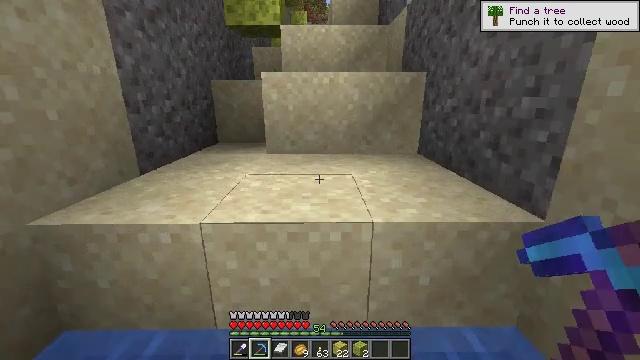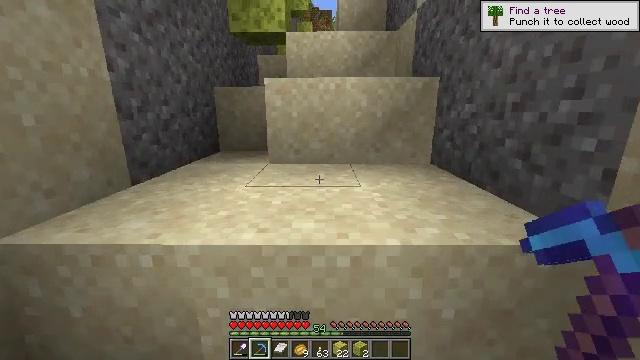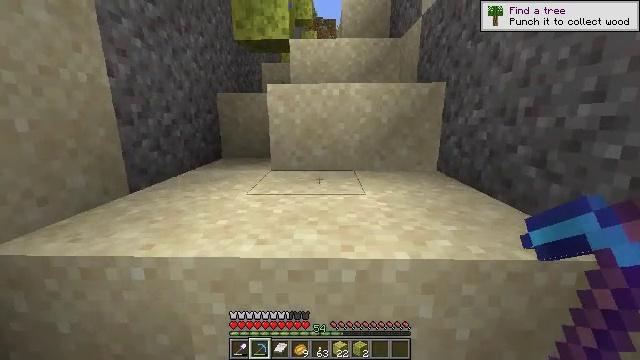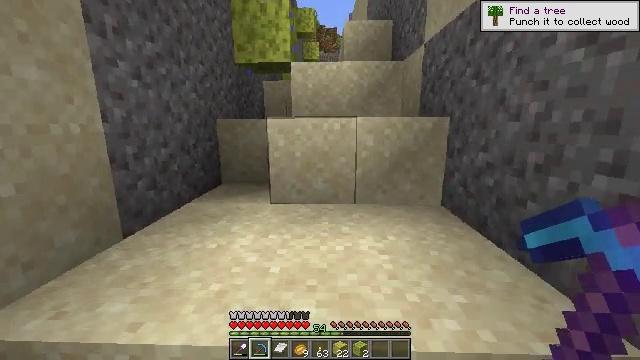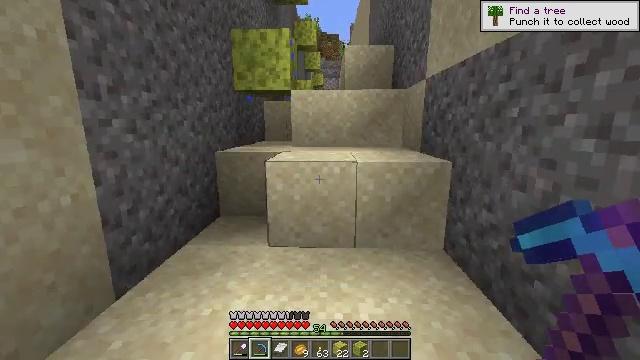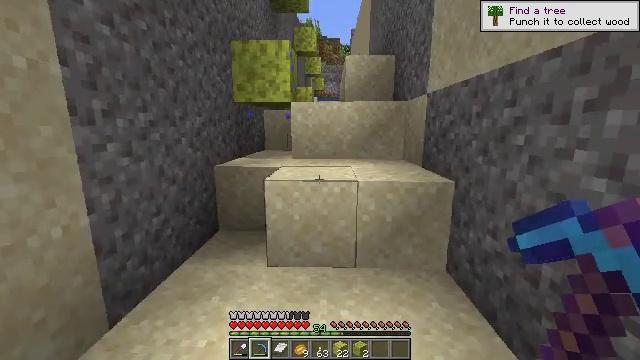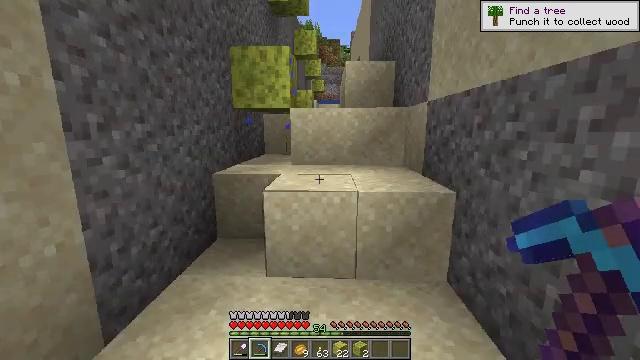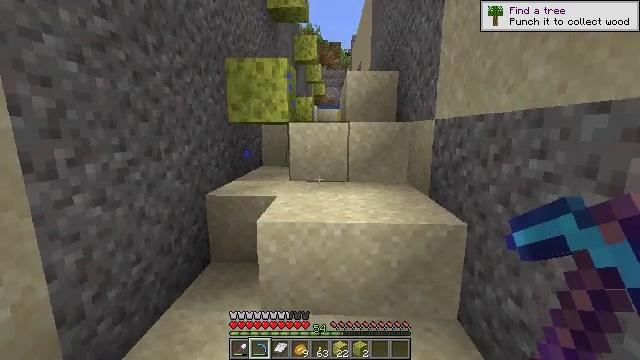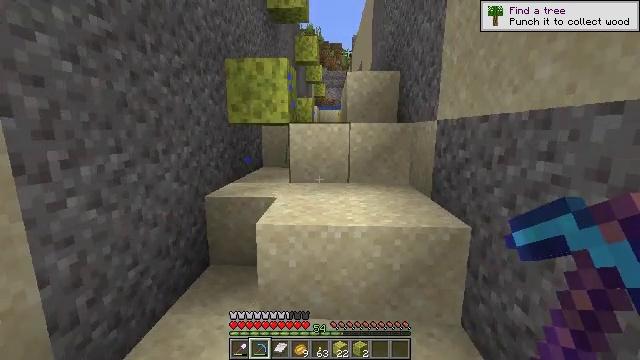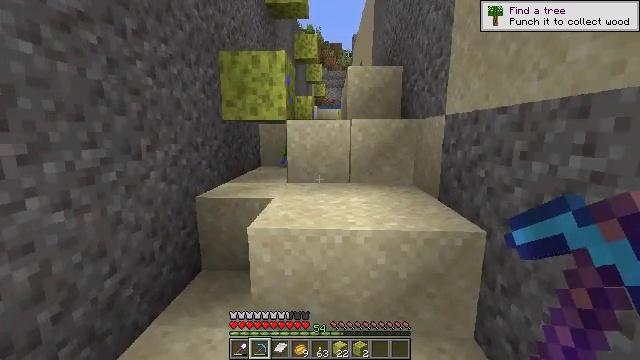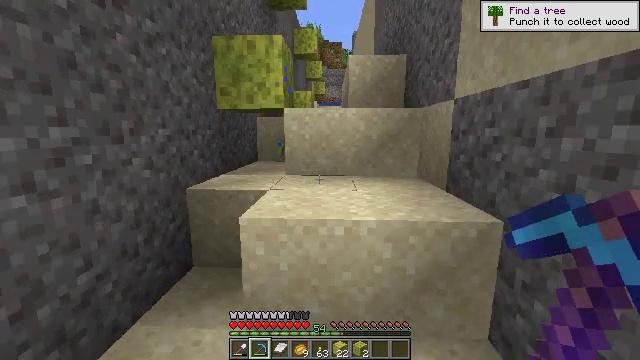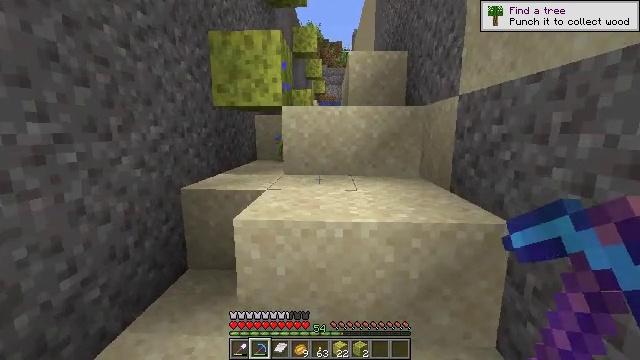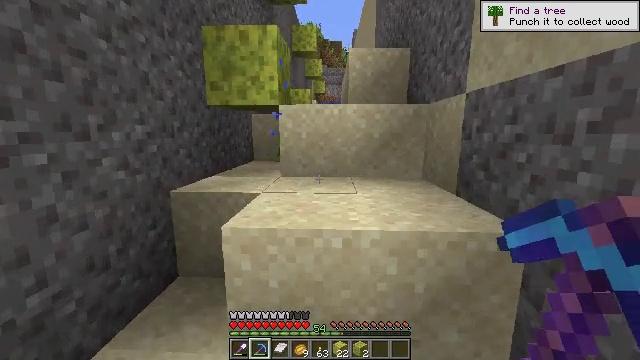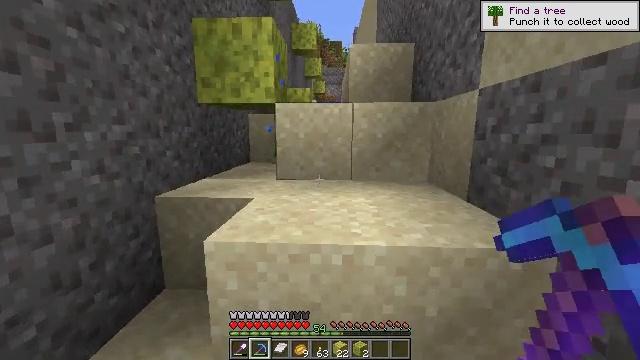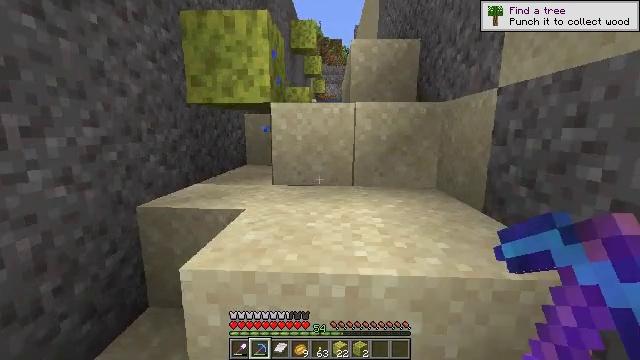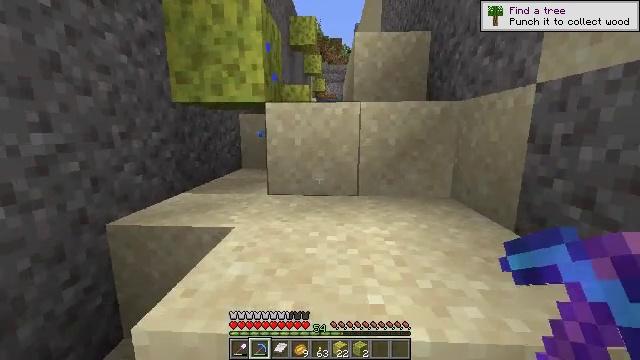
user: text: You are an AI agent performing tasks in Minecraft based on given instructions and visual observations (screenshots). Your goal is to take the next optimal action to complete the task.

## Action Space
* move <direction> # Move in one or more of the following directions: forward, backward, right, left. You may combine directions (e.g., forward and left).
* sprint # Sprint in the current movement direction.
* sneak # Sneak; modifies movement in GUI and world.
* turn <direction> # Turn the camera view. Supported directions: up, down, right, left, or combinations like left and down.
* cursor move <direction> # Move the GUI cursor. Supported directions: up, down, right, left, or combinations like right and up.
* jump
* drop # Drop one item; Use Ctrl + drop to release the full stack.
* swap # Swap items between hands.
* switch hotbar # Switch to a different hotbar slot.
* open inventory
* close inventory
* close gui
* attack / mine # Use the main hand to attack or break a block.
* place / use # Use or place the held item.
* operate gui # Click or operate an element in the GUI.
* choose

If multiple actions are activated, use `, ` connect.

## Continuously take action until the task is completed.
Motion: motion action
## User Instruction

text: Break the wet sponge block.
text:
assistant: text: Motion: move forward, turn left and up
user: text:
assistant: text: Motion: move forward, turn up
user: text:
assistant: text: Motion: move forward, turn up, jump
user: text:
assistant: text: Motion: move forward, jump
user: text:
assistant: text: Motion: move forward, jump
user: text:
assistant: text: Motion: move forward, jump
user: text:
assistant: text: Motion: move forward, jump
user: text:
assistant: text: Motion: move forward, jump
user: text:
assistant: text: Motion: move forward, jump
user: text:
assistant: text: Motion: move forward, jump
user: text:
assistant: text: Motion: move forward, jump
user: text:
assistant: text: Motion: move forward
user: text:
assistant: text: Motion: move forward
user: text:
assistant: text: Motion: move forward
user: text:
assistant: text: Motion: move forward
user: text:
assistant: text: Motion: move forward
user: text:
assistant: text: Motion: move forward, jump
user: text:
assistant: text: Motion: move forward, jump
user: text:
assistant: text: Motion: move forward, turn left, jump
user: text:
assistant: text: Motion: move forward, turn left
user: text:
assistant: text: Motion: move forward, turn left and down
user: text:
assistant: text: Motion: move forward, turn left and down
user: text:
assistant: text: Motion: move forward and move left, turn down
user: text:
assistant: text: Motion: move forward and move left, turn down
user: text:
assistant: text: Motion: move forward and move left, turn down
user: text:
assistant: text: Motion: move forward and move left
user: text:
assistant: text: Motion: move forward and move left
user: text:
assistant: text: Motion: move forward and move left
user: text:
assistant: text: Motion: move forward and move left, turn right and up
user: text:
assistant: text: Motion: move forward and move left, turn right and up